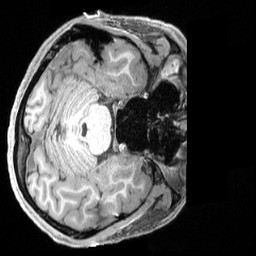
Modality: T1w
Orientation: axial
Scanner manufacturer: siemens
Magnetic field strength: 3 T
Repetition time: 2.4 s
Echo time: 0.00222 s